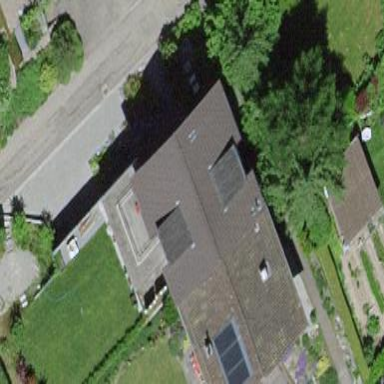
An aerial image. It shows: House with gabled roof. The roof extends across the building.